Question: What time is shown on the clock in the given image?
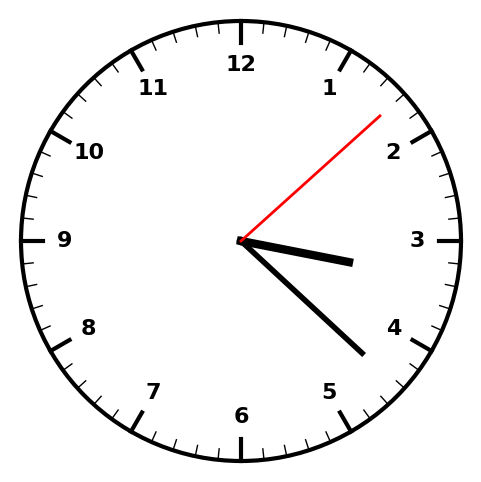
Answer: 03:22:08